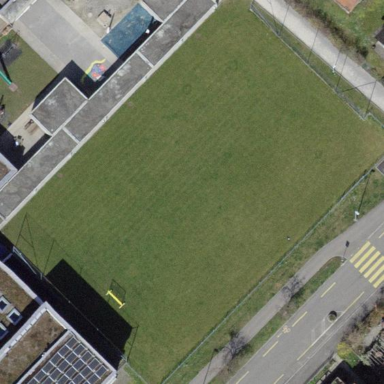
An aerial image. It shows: Grass pitch designated for multiple sports activities.